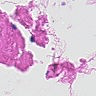
Metastatic tissue present: no